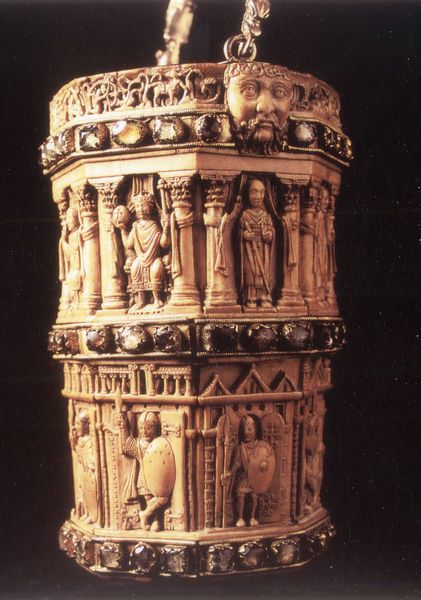
Titel: Weihwasserkessel
Institution: Aachen, Domschatz
Schlagwörter: kopf, menschen, stadt, braun, holz, männer, schwarz, säulen, tiere, leute, bart, architektur, bärtig, gesicht, sockel, stein, steine, vollbart, geistlicher, gold, kelch, reich, edelsteine, krone, turm, henkel, relief, stab, kette, dächer, klein, figuren, könig, soldaten, thron, plastik, tor, foto, fotografie, griff, becher, schild, gefäß, hängen, kreuz, schilder, schwert, waffen, soldat, herrscher, ritter, rüstung, kapitell, schnitzerei, hängend, anhänger, mittelalter, krieger, weihrauch, edelstein, mönch, speer, eimer, laubengang, fassung, wachen, geschnitzt, zepter, elfenbein, fratze, schilde, taufbecken, känig, reliquiar, frühchristlich, elefenbein